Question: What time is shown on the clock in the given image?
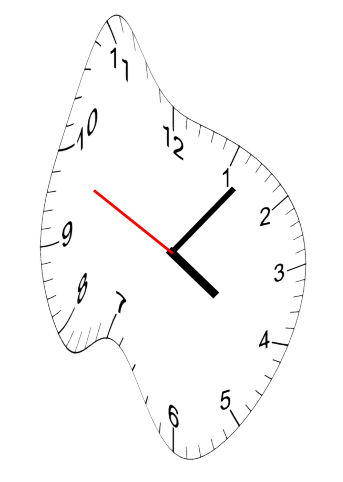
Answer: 04:06:49